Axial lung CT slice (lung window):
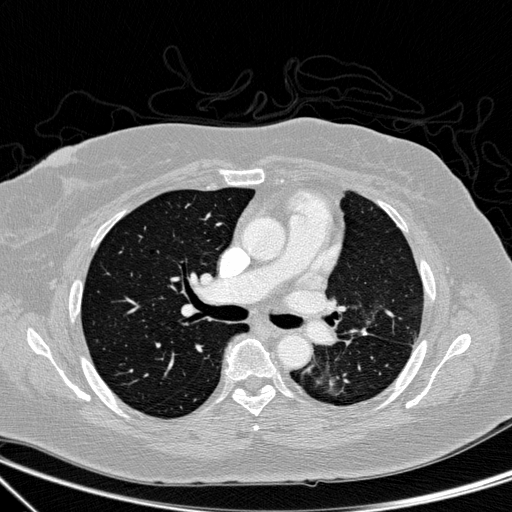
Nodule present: no